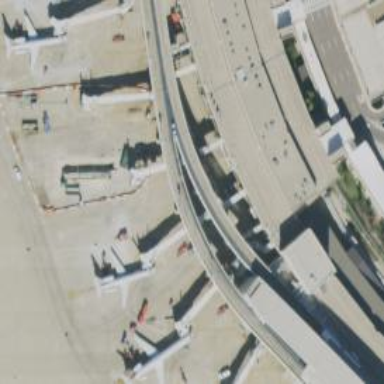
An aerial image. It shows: Airport gate.